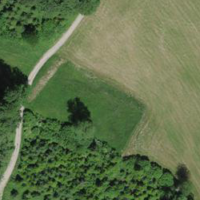
EUNIS habitat code: 44
Species observed at this site:
Lythrum salicaria